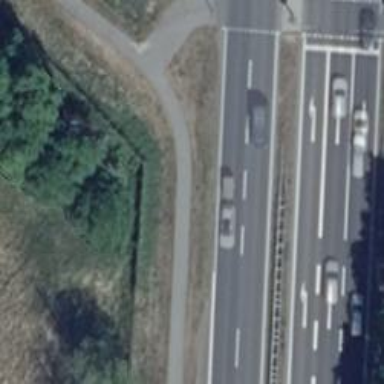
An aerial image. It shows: Footway.